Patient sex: F
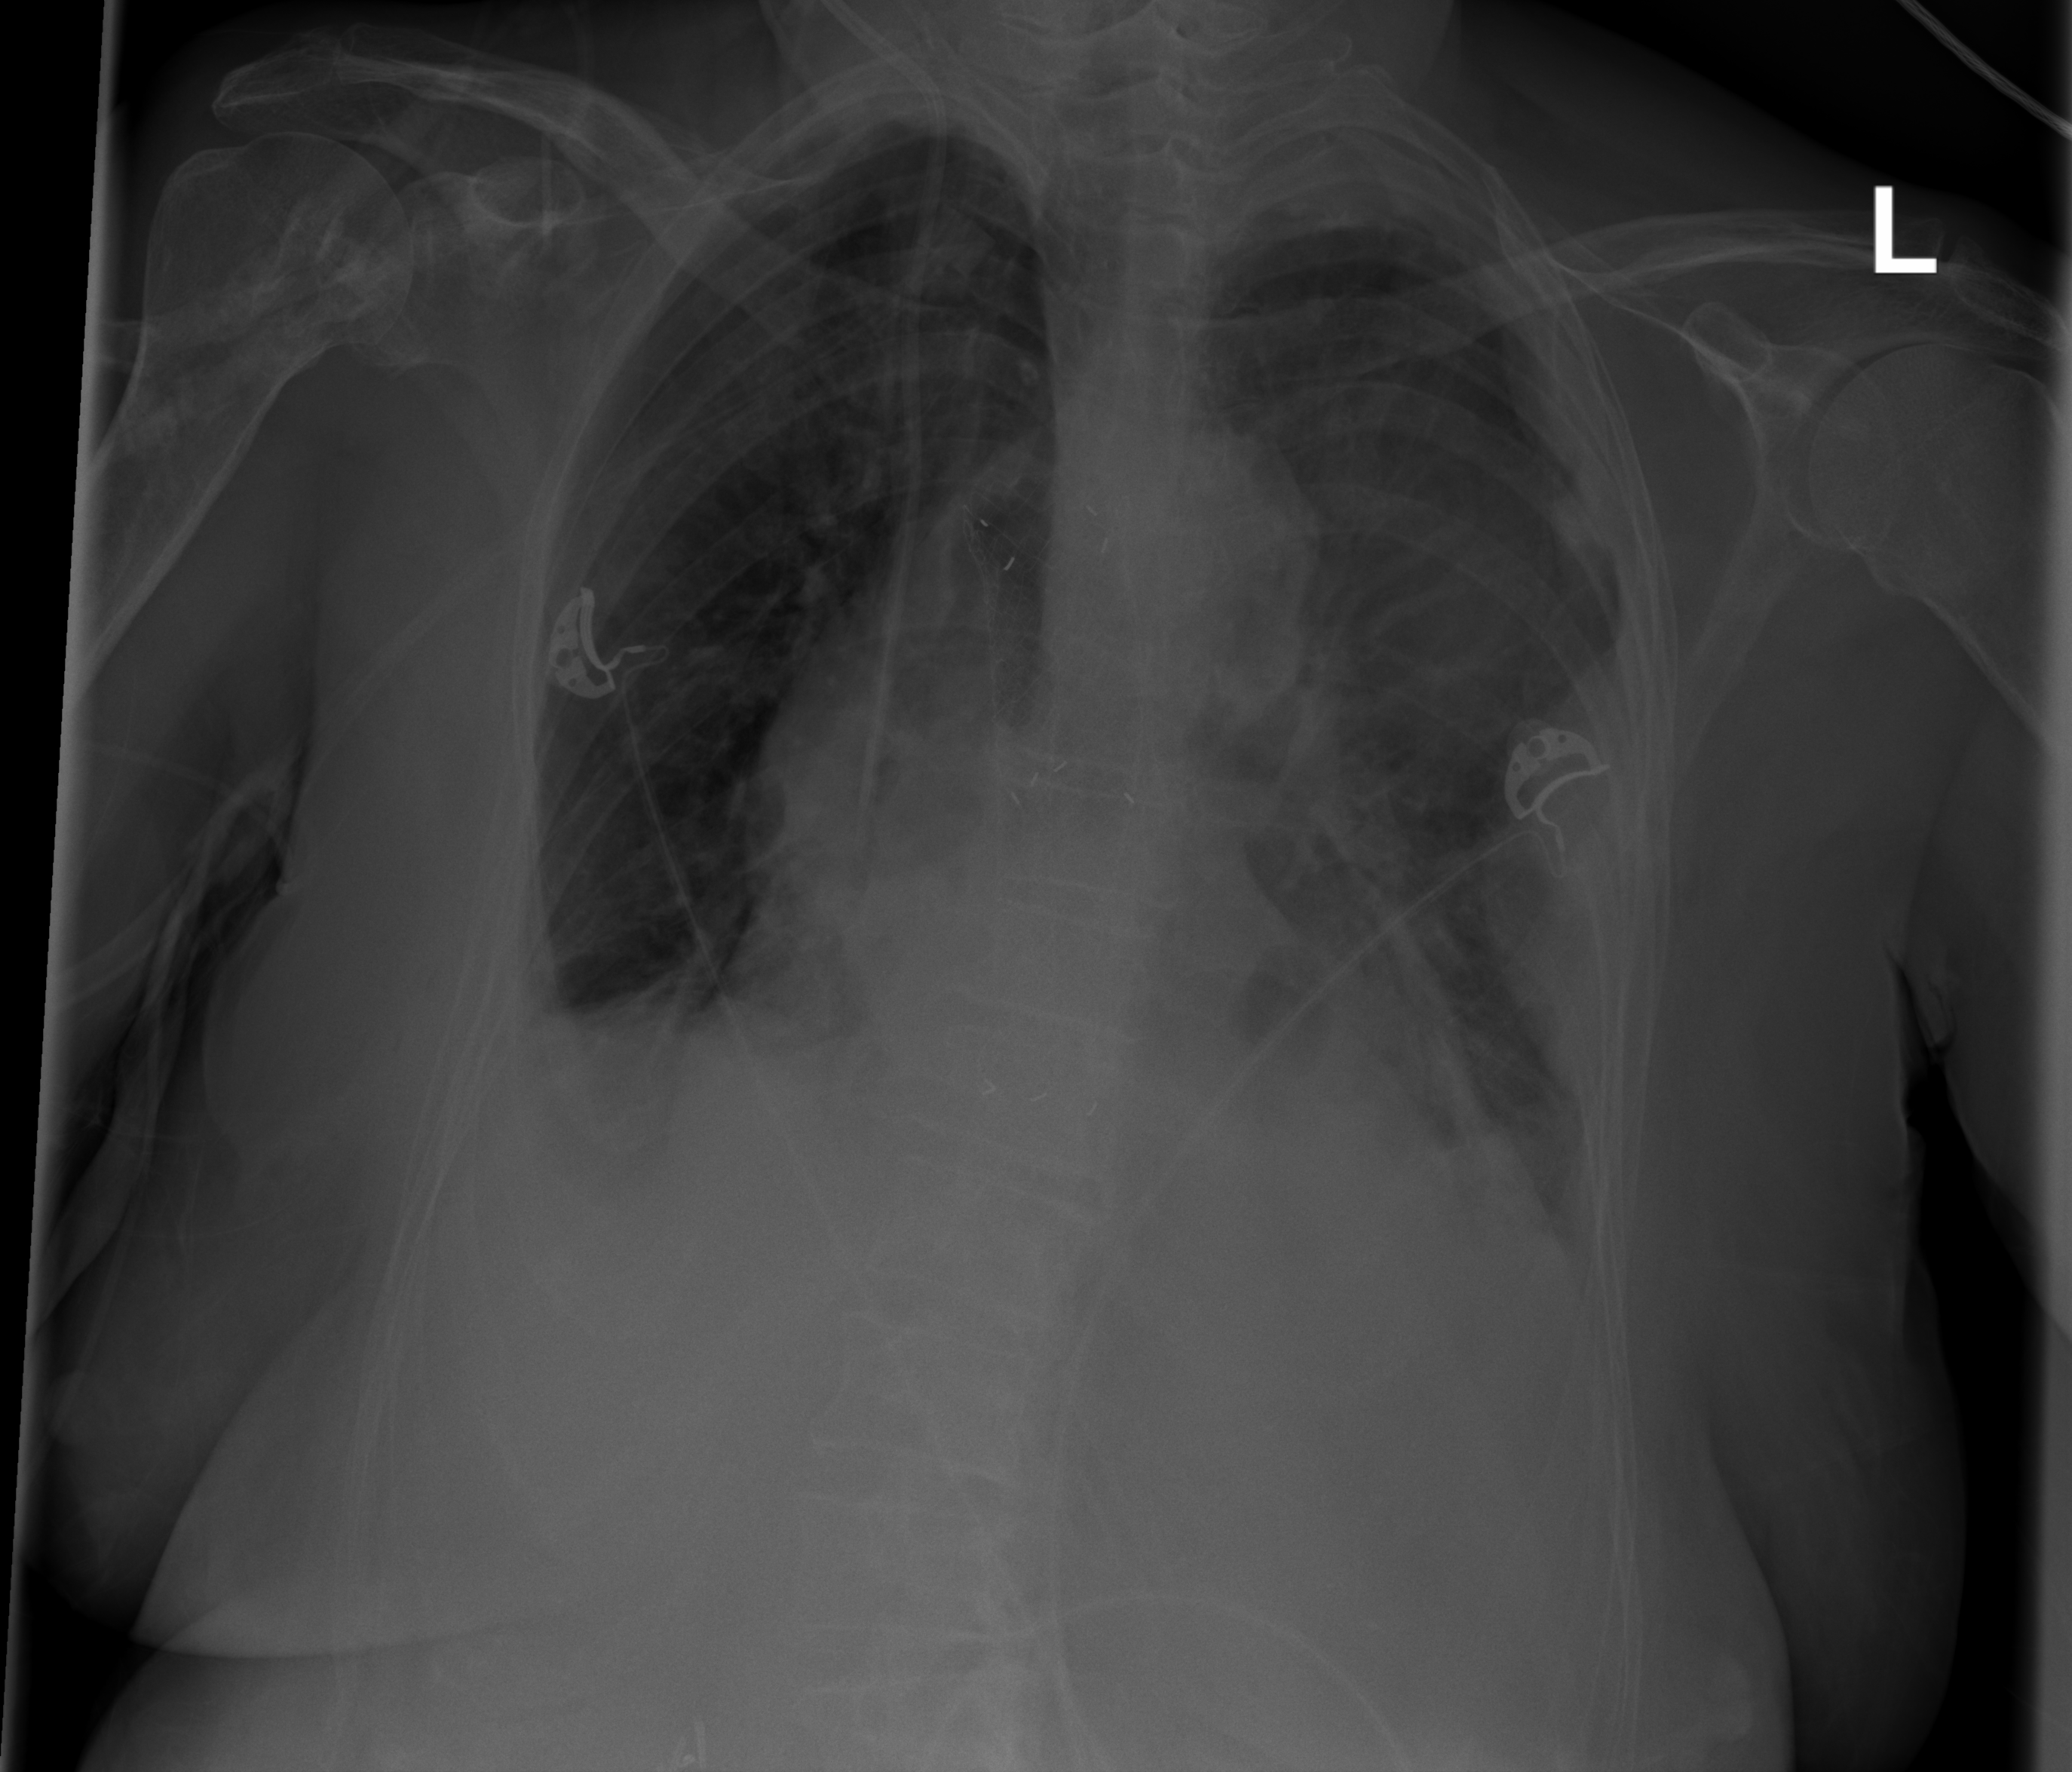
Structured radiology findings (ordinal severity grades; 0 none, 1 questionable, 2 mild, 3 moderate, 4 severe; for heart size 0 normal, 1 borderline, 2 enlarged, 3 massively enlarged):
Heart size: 0
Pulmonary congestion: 0
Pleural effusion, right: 2
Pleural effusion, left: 2
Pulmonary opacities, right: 0
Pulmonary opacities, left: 0
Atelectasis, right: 2
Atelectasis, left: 2